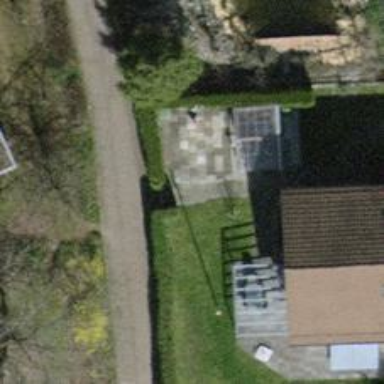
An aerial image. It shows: Hedge acting as barrier.